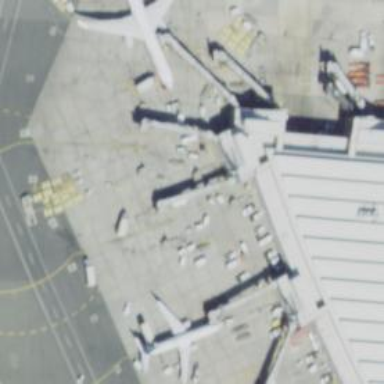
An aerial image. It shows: Airport gate.